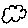
Label: cloud